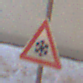
Verkehrszeichen: SchneeOderEisglaette
Umgebung: Outdoor, Urban
Tageszeit: Night
Wetter: Overcast
Licht: Artificial
Jahreszeit: Winter
Kontrast: MediumContrast